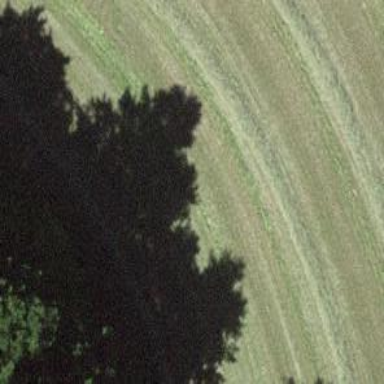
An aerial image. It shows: Grass track with grade 5 tracktype.